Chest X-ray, PA view. Patient: 49 years old, sex M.
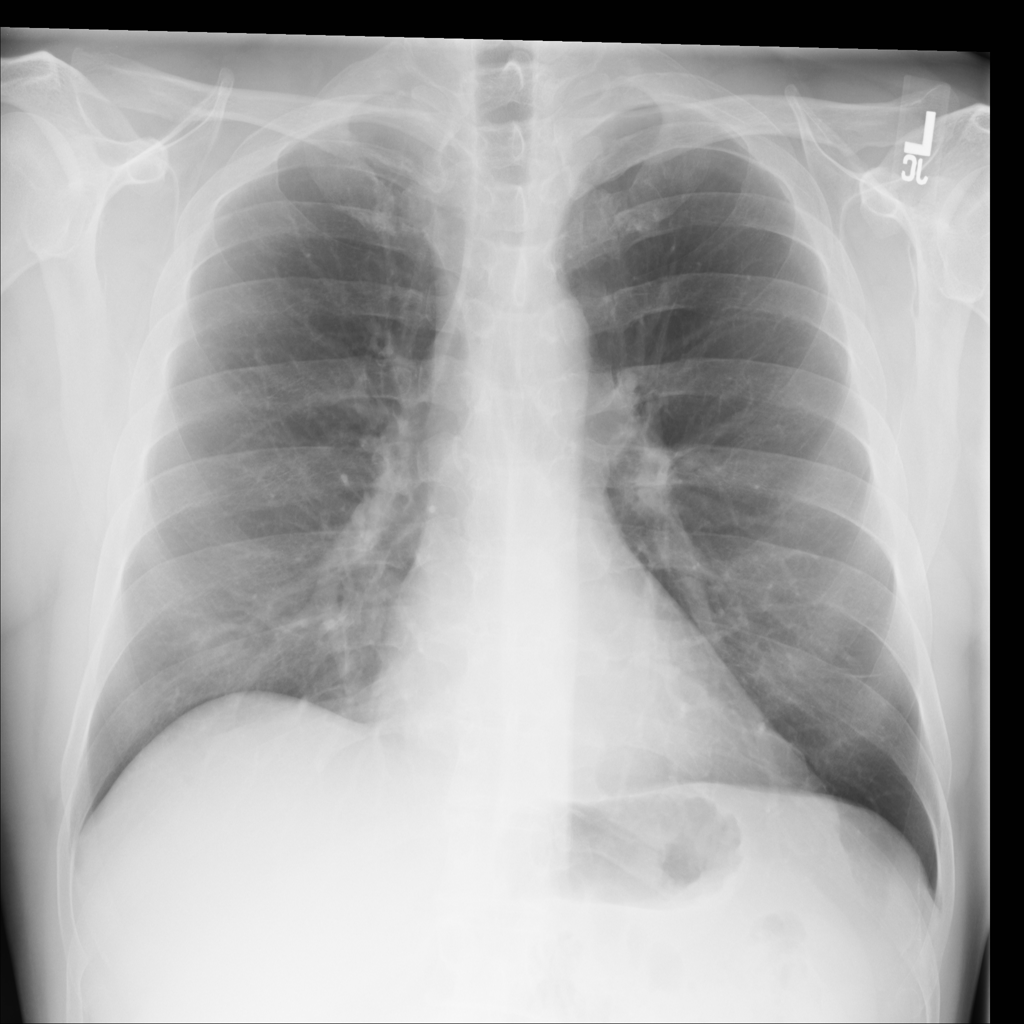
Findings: No Finding